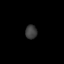
Tissue: lung
Cell type: Epithelial cells
Senescence score: 0.2132
Nuclear area (px): 161
Mean DAPI intensity: 59.882